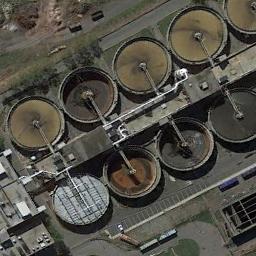
Label: storage tanks